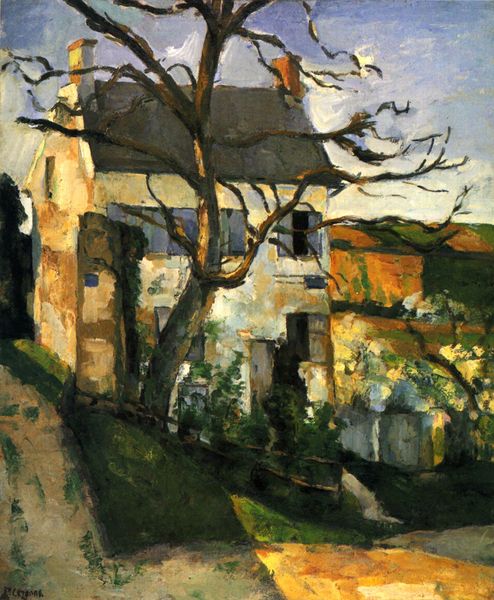
Titel: Haus und Baum
Künstler: Paul Cézanne
Institution: (Privatsammlung)
Schlagwörter: baum, berg, blau, blätter, dunkel, himmel, laub, schatten, weiß, wolken, aquarell, bäume, cezanne, gelb, grün, impressionismus, landschaft, menschen, ocker, äste, braun, bunt, fenster, frankreich, grau, hell, hintergrund, holz, licht, orange, schwarz, strasse, tür, dach, gebäude, haus, rasen, rot, tiere, weg, wiese, wolke, zaun, beige, malerei, wand, sockel, stein, steine, signatur, öl, ast, baumstamm, erde, felder, häuser, hügel, natur, stamm, vögel, wind, busch, büsche, gebüsch, pfad, sonne, sträucher, boden, land, blatt, bauern, fensterläden, kamin, kamine, schornstein, garten, farbig, sommer, fassade, warm, fläche, hang, dorf, giebel, schornsteine, hecke, sonnenuntergang, tag, kahl, herbst, hof, winter, holzzaun, läden, manet, frühling, tor, eingang, außen, unterschrift, provence, hauswand, himmle, zweig, draußen, paul, macke, wärme, paul cezanne, streiflicht, lade, sonnentag, steinblöcke, vorgarten, farbflecken, kahler baum, grabsteine, febster, hausnummer, keine, fensterlade, prange, kein, baumblüten, hausnummernschild, kammin